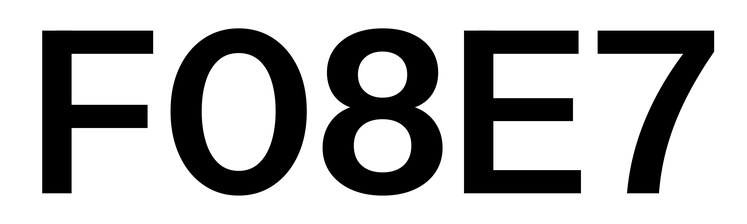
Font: InstrumentSans_SemiBold